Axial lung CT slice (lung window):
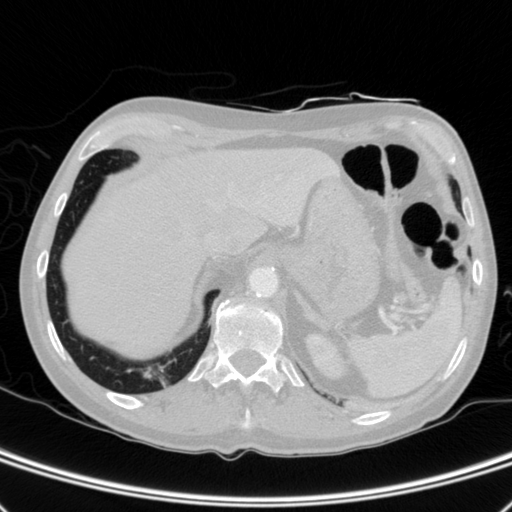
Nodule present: no